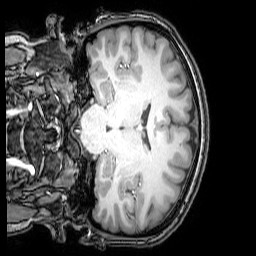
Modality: T1w
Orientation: coronal
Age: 22
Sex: female
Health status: healthy
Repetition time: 0.081 s
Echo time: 0.037 s